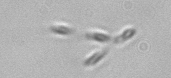
Label: Dinobryon